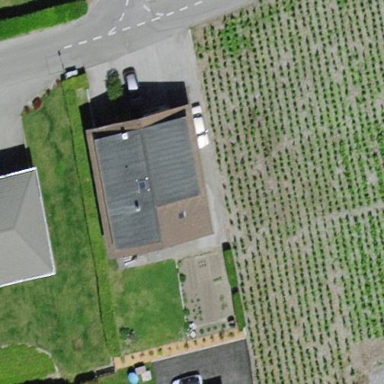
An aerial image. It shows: Vineyard growing grapes.